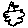
Label: bird